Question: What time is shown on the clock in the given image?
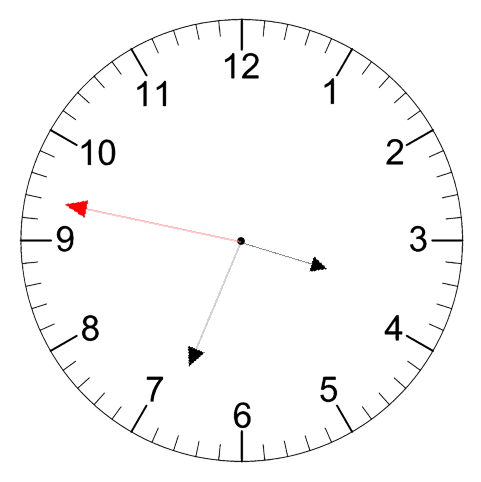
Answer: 03:33:47